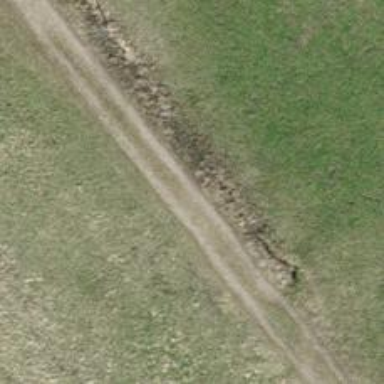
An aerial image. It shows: Agricultural vehicle track with grade3 surface.